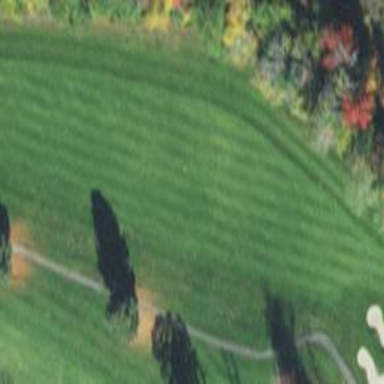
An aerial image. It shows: Scenic golf fairway.